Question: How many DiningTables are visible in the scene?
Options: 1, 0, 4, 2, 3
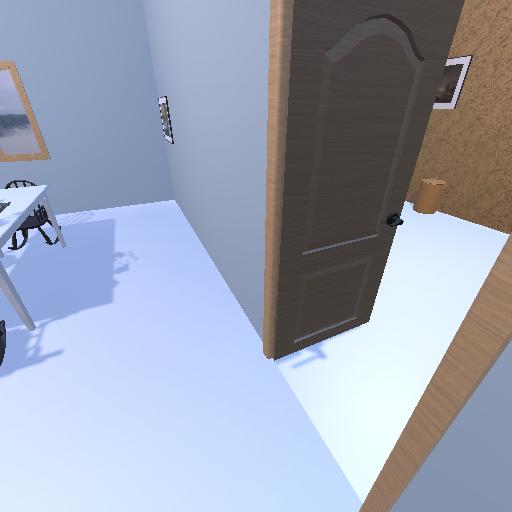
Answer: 1